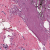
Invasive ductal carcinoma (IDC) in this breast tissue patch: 0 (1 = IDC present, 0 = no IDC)